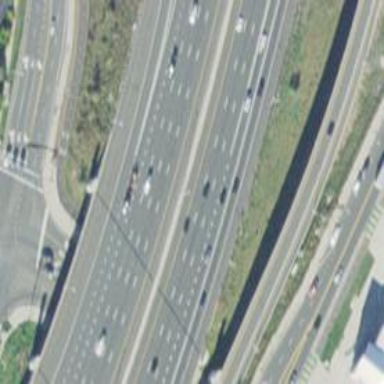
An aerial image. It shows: Motorway junction.